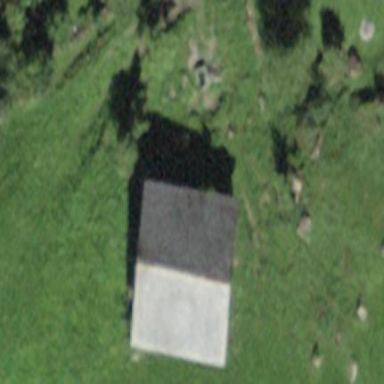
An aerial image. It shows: Farm auxiliary building.